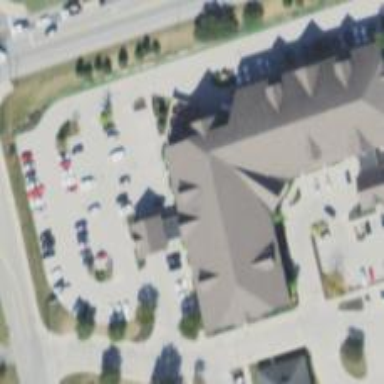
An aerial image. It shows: Clinic.